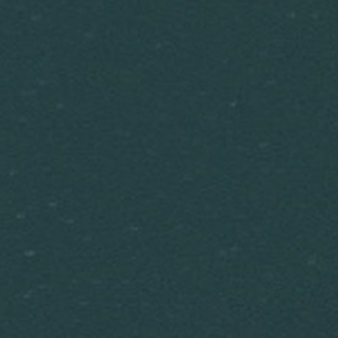
Label: other